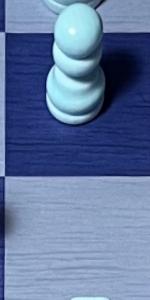
Label: Empty